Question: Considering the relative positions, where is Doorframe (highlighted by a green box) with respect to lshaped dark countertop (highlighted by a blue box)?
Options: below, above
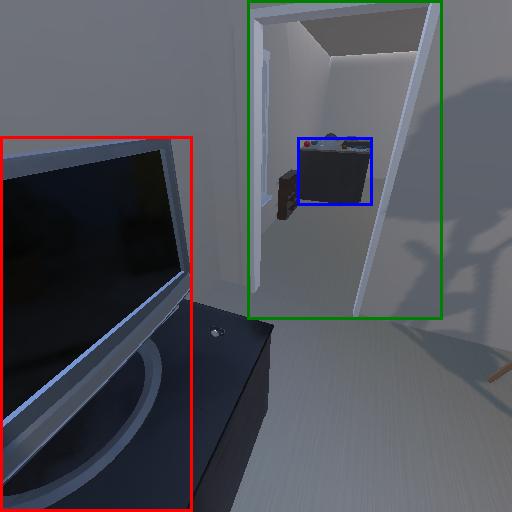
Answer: below